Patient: sex M, age 60
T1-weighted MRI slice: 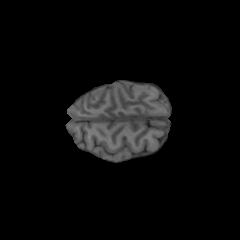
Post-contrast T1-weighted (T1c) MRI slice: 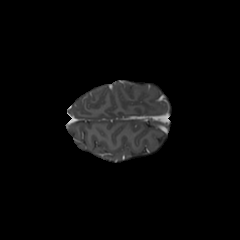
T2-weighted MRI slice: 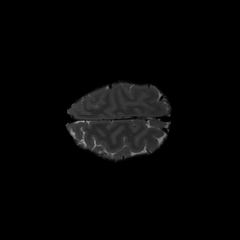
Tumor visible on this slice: no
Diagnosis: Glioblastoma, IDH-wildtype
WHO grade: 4